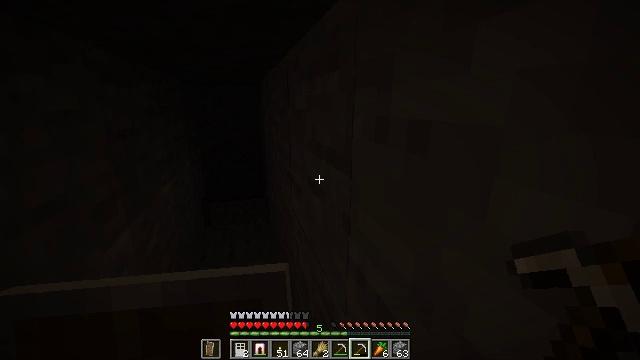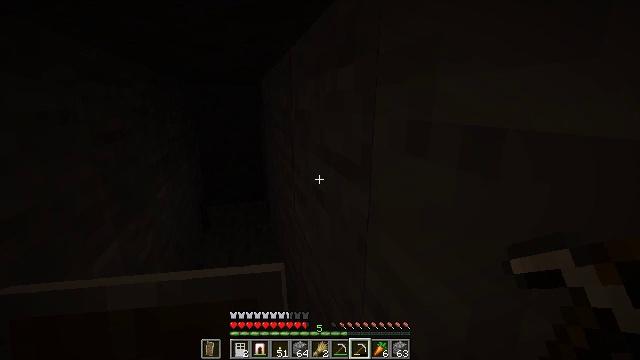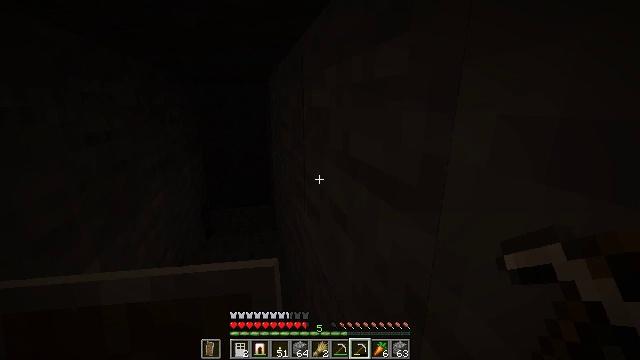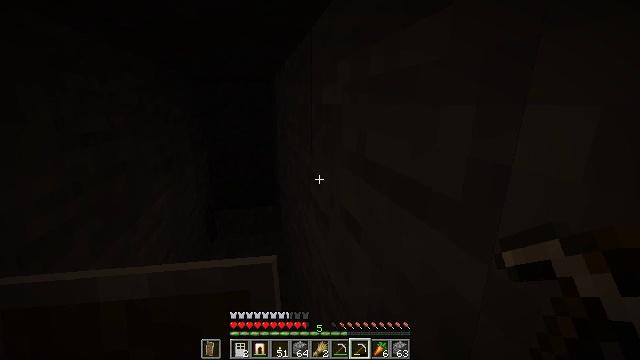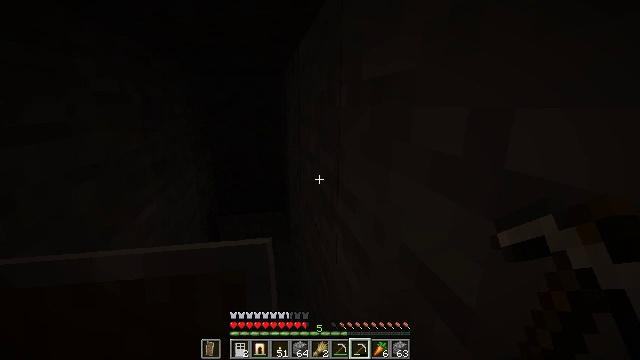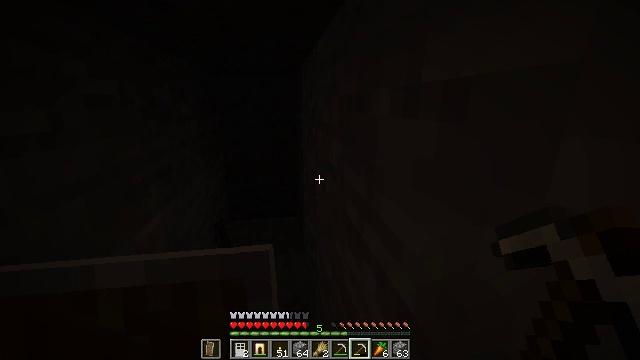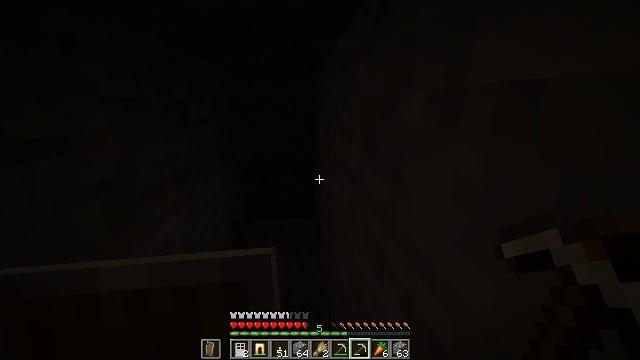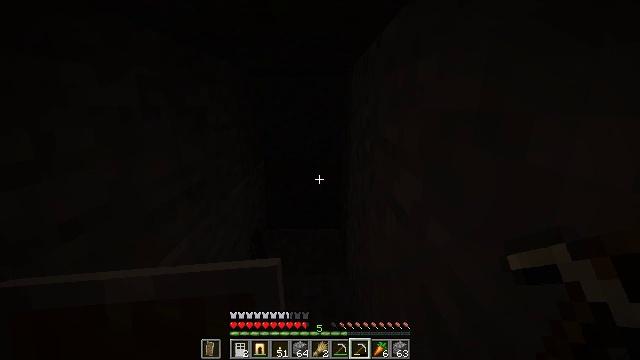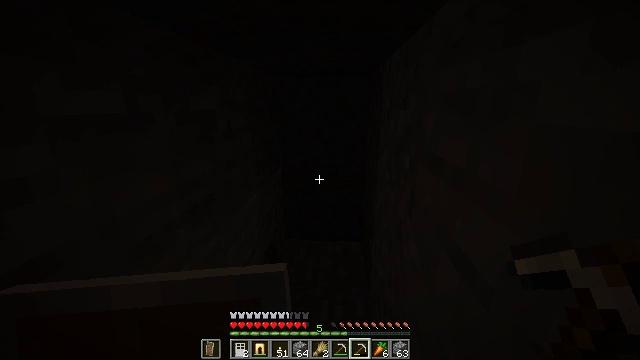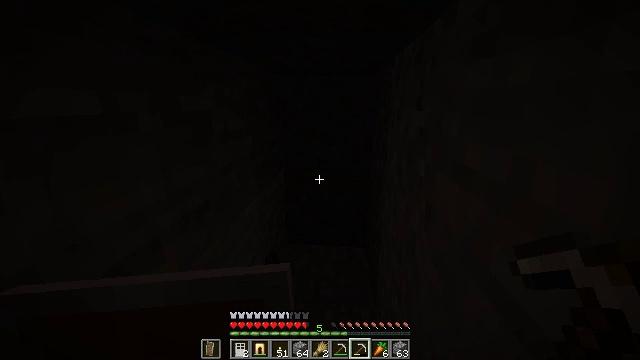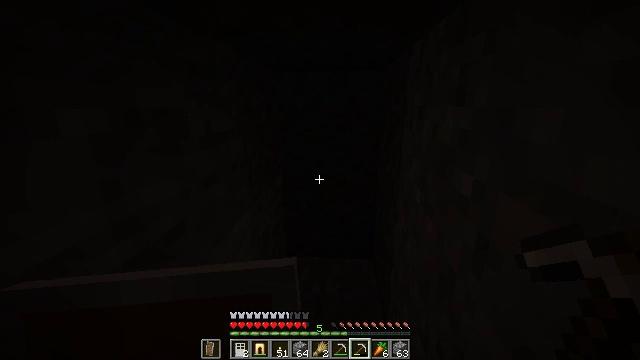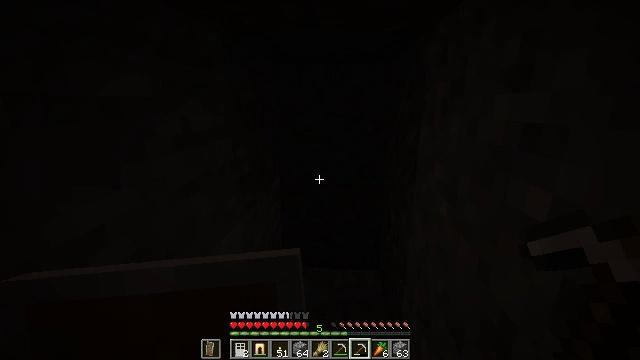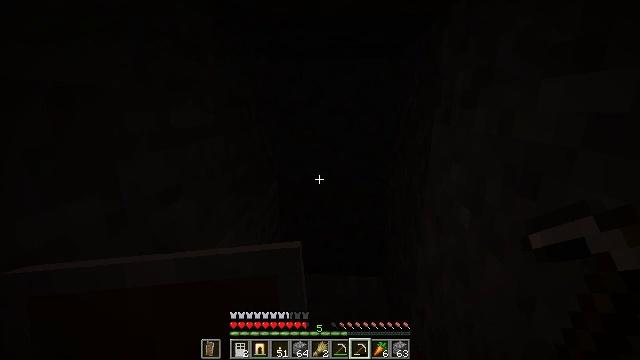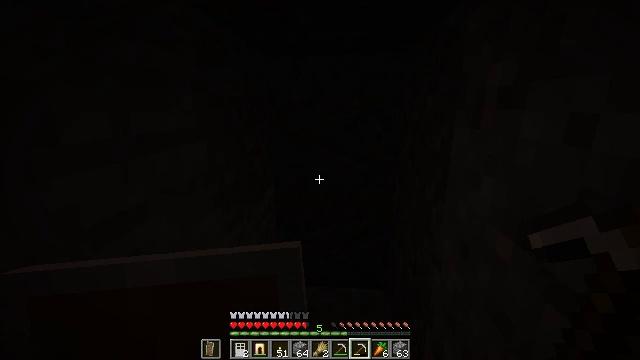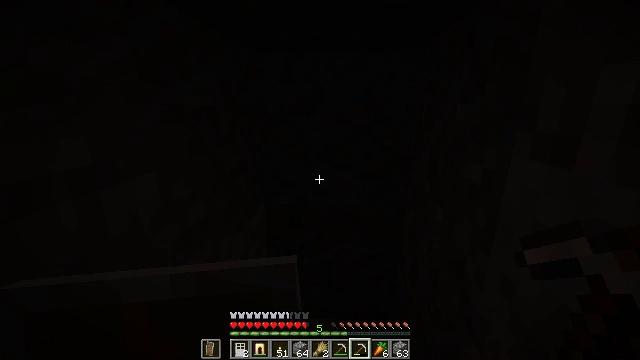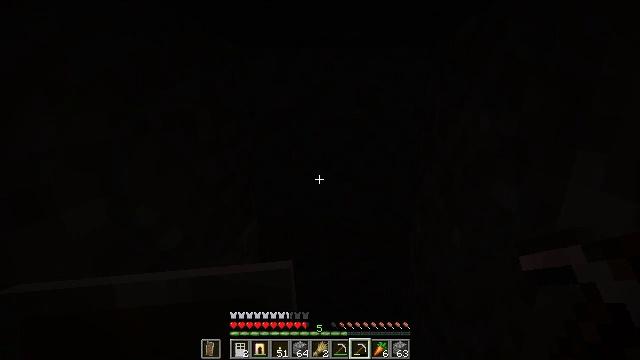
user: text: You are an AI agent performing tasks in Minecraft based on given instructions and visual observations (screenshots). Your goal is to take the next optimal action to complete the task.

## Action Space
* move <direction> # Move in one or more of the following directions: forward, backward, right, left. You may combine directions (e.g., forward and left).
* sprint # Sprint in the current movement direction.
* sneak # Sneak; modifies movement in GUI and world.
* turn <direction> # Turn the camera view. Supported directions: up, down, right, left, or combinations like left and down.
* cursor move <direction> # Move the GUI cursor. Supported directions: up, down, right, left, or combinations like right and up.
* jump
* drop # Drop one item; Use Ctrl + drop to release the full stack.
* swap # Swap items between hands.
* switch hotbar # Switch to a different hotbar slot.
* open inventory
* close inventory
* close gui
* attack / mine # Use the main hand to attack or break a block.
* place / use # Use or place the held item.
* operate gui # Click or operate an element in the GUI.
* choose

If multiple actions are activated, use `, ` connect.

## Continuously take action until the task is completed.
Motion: motion action
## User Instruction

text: Remove the white bed from its place.
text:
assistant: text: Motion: move forward
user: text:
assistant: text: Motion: move forward, turn left
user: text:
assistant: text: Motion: move forward, turn left
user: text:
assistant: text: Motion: move forward, turn left
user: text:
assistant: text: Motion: move forward, turn left
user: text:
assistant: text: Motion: move forward, turn left
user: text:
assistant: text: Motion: move forward, turn left
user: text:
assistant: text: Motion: move forward, turn left
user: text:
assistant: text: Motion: move forward
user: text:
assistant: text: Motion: move forward
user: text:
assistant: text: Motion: move forward
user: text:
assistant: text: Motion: move forward
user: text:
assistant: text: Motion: move forward
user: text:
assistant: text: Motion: move forward
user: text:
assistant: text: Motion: move forward
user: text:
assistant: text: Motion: move forward
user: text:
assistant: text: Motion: move forward
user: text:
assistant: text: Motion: move forward
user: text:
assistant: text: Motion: move forward
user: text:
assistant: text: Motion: move forward, turn right
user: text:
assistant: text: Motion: move forward, turn right
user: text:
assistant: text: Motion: move forward, turn right
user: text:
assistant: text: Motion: move forward, turn right
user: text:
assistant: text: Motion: move forward, turn right
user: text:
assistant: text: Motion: move forward, turn right and up
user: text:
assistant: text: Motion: move forward, turn right and up
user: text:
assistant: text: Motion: move forward
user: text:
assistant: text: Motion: move forward
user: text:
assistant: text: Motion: move forward
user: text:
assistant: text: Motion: move forward